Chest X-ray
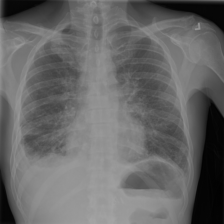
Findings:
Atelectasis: negative
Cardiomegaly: negative
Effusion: positive
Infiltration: negative
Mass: negative
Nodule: negative
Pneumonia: negative
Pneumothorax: negative
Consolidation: negative
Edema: negative
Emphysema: negative
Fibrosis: negative
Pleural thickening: negative
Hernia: negative